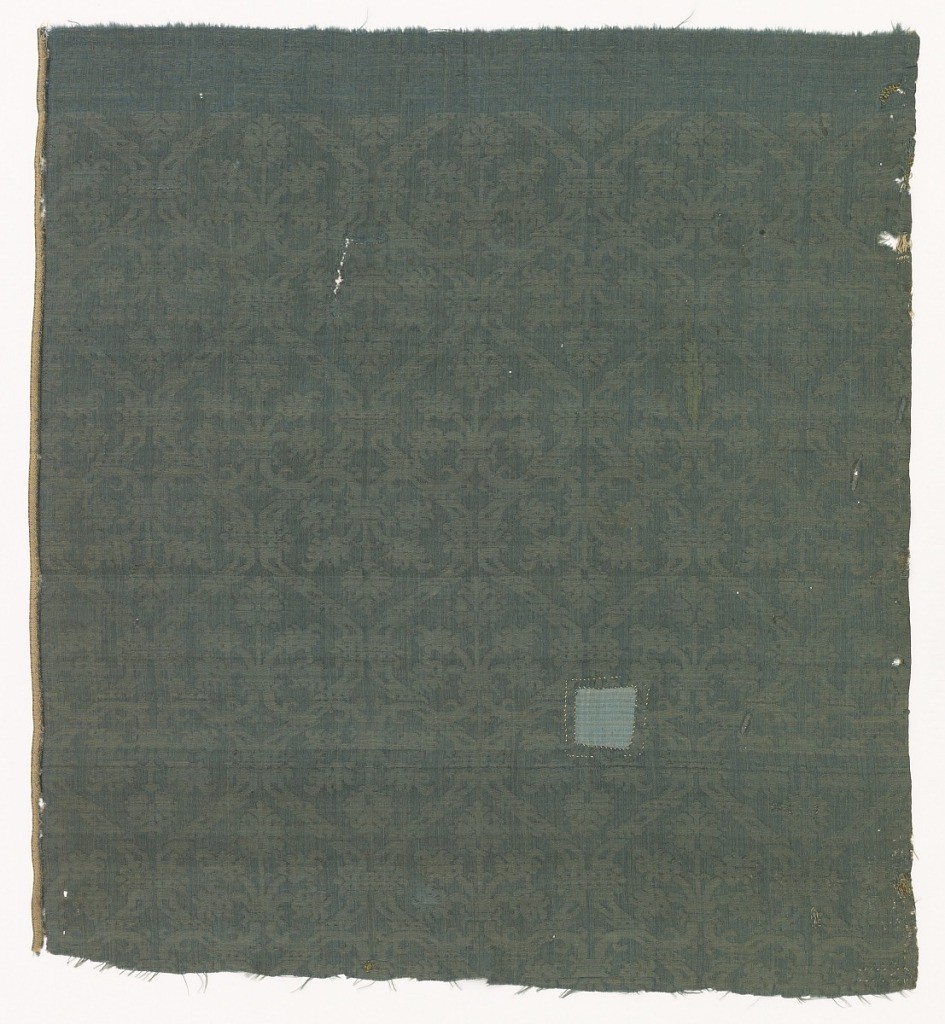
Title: Fragment
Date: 16th century
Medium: silk Technique: 5-harness satin damask
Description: Blue damask with a medium-scale design of a symmetrical floral spray in a continuous angular ogival framework of decorated bands clasped by two dotted rings at tangent points. Two broad coarse satin selvages of faded pink.